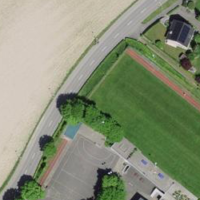
EUNIS habitat code: 54
Species observed at this site:
Beta vulgaris